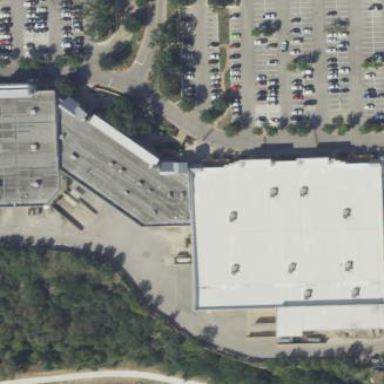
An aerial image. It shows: Retail building that houses department store.